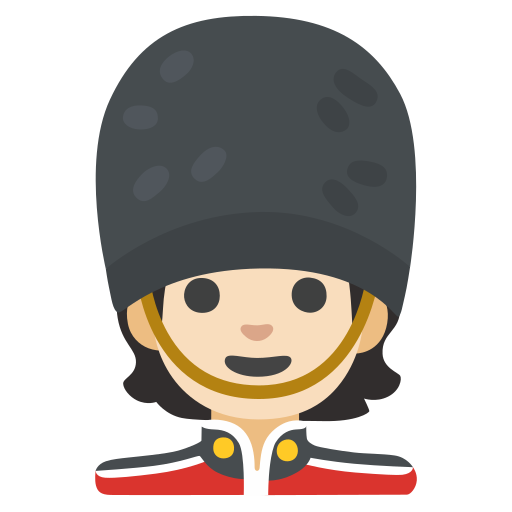
Emoji: 💂🏻